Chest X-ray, AP view. Patient: 81 years old, sex F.
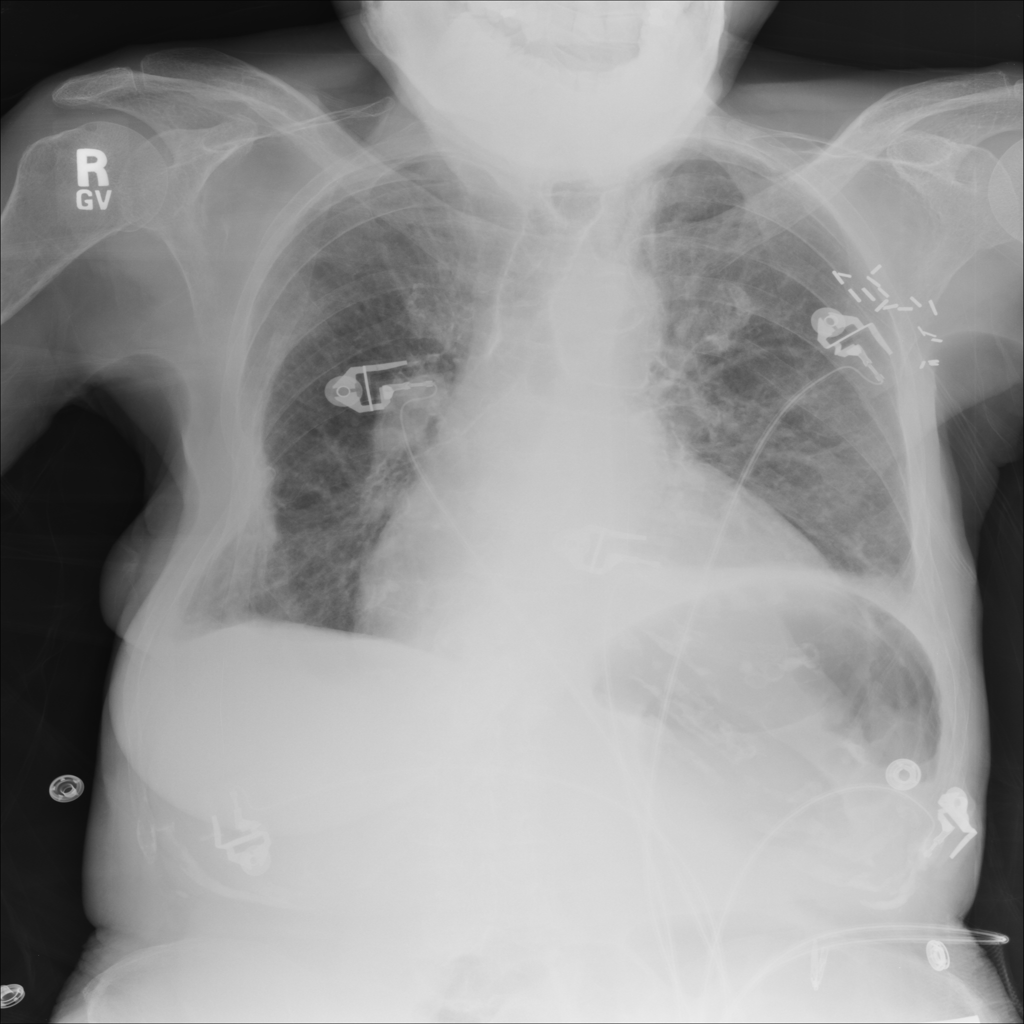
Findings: Atelectasis